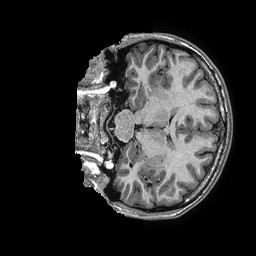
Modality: T1w
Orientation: coronal
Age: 22
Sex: female
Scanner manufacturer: ge
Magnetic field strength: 3 T
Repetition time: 0.006952 s
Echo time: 0.00292 s